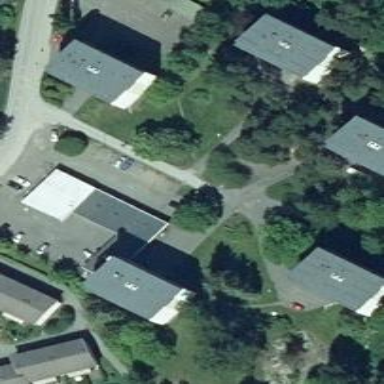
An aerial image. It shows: Office building.